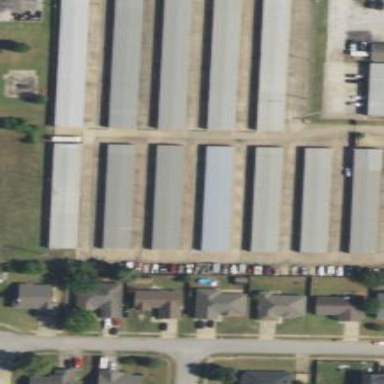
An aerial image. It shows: Building housing storage rental shop.